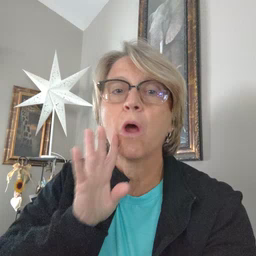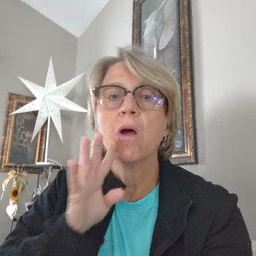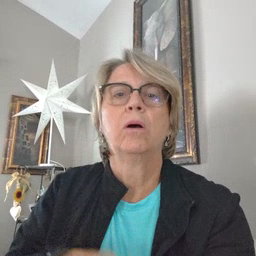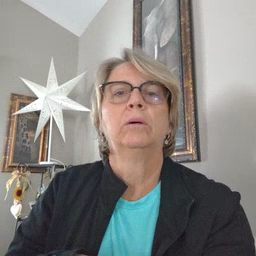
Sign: talk